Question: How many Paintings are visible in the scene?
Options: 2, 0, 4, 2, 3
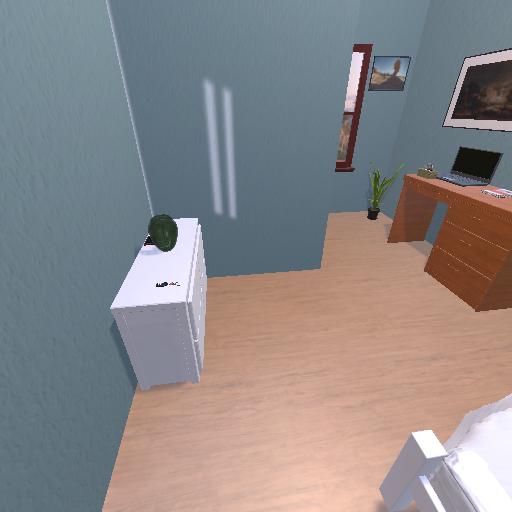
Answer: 2